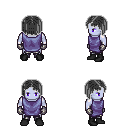
a pixel art fantasy rpg character, male body template, dark elf, purple skin, chain tabard jacket, metal pants, gray pageboy hairstyle, metal gloves, black shoes, four views (front, back, left, right), 2x2 character sprite sheet, small pixel art, hard edges, no anti-aliasing